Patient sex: M
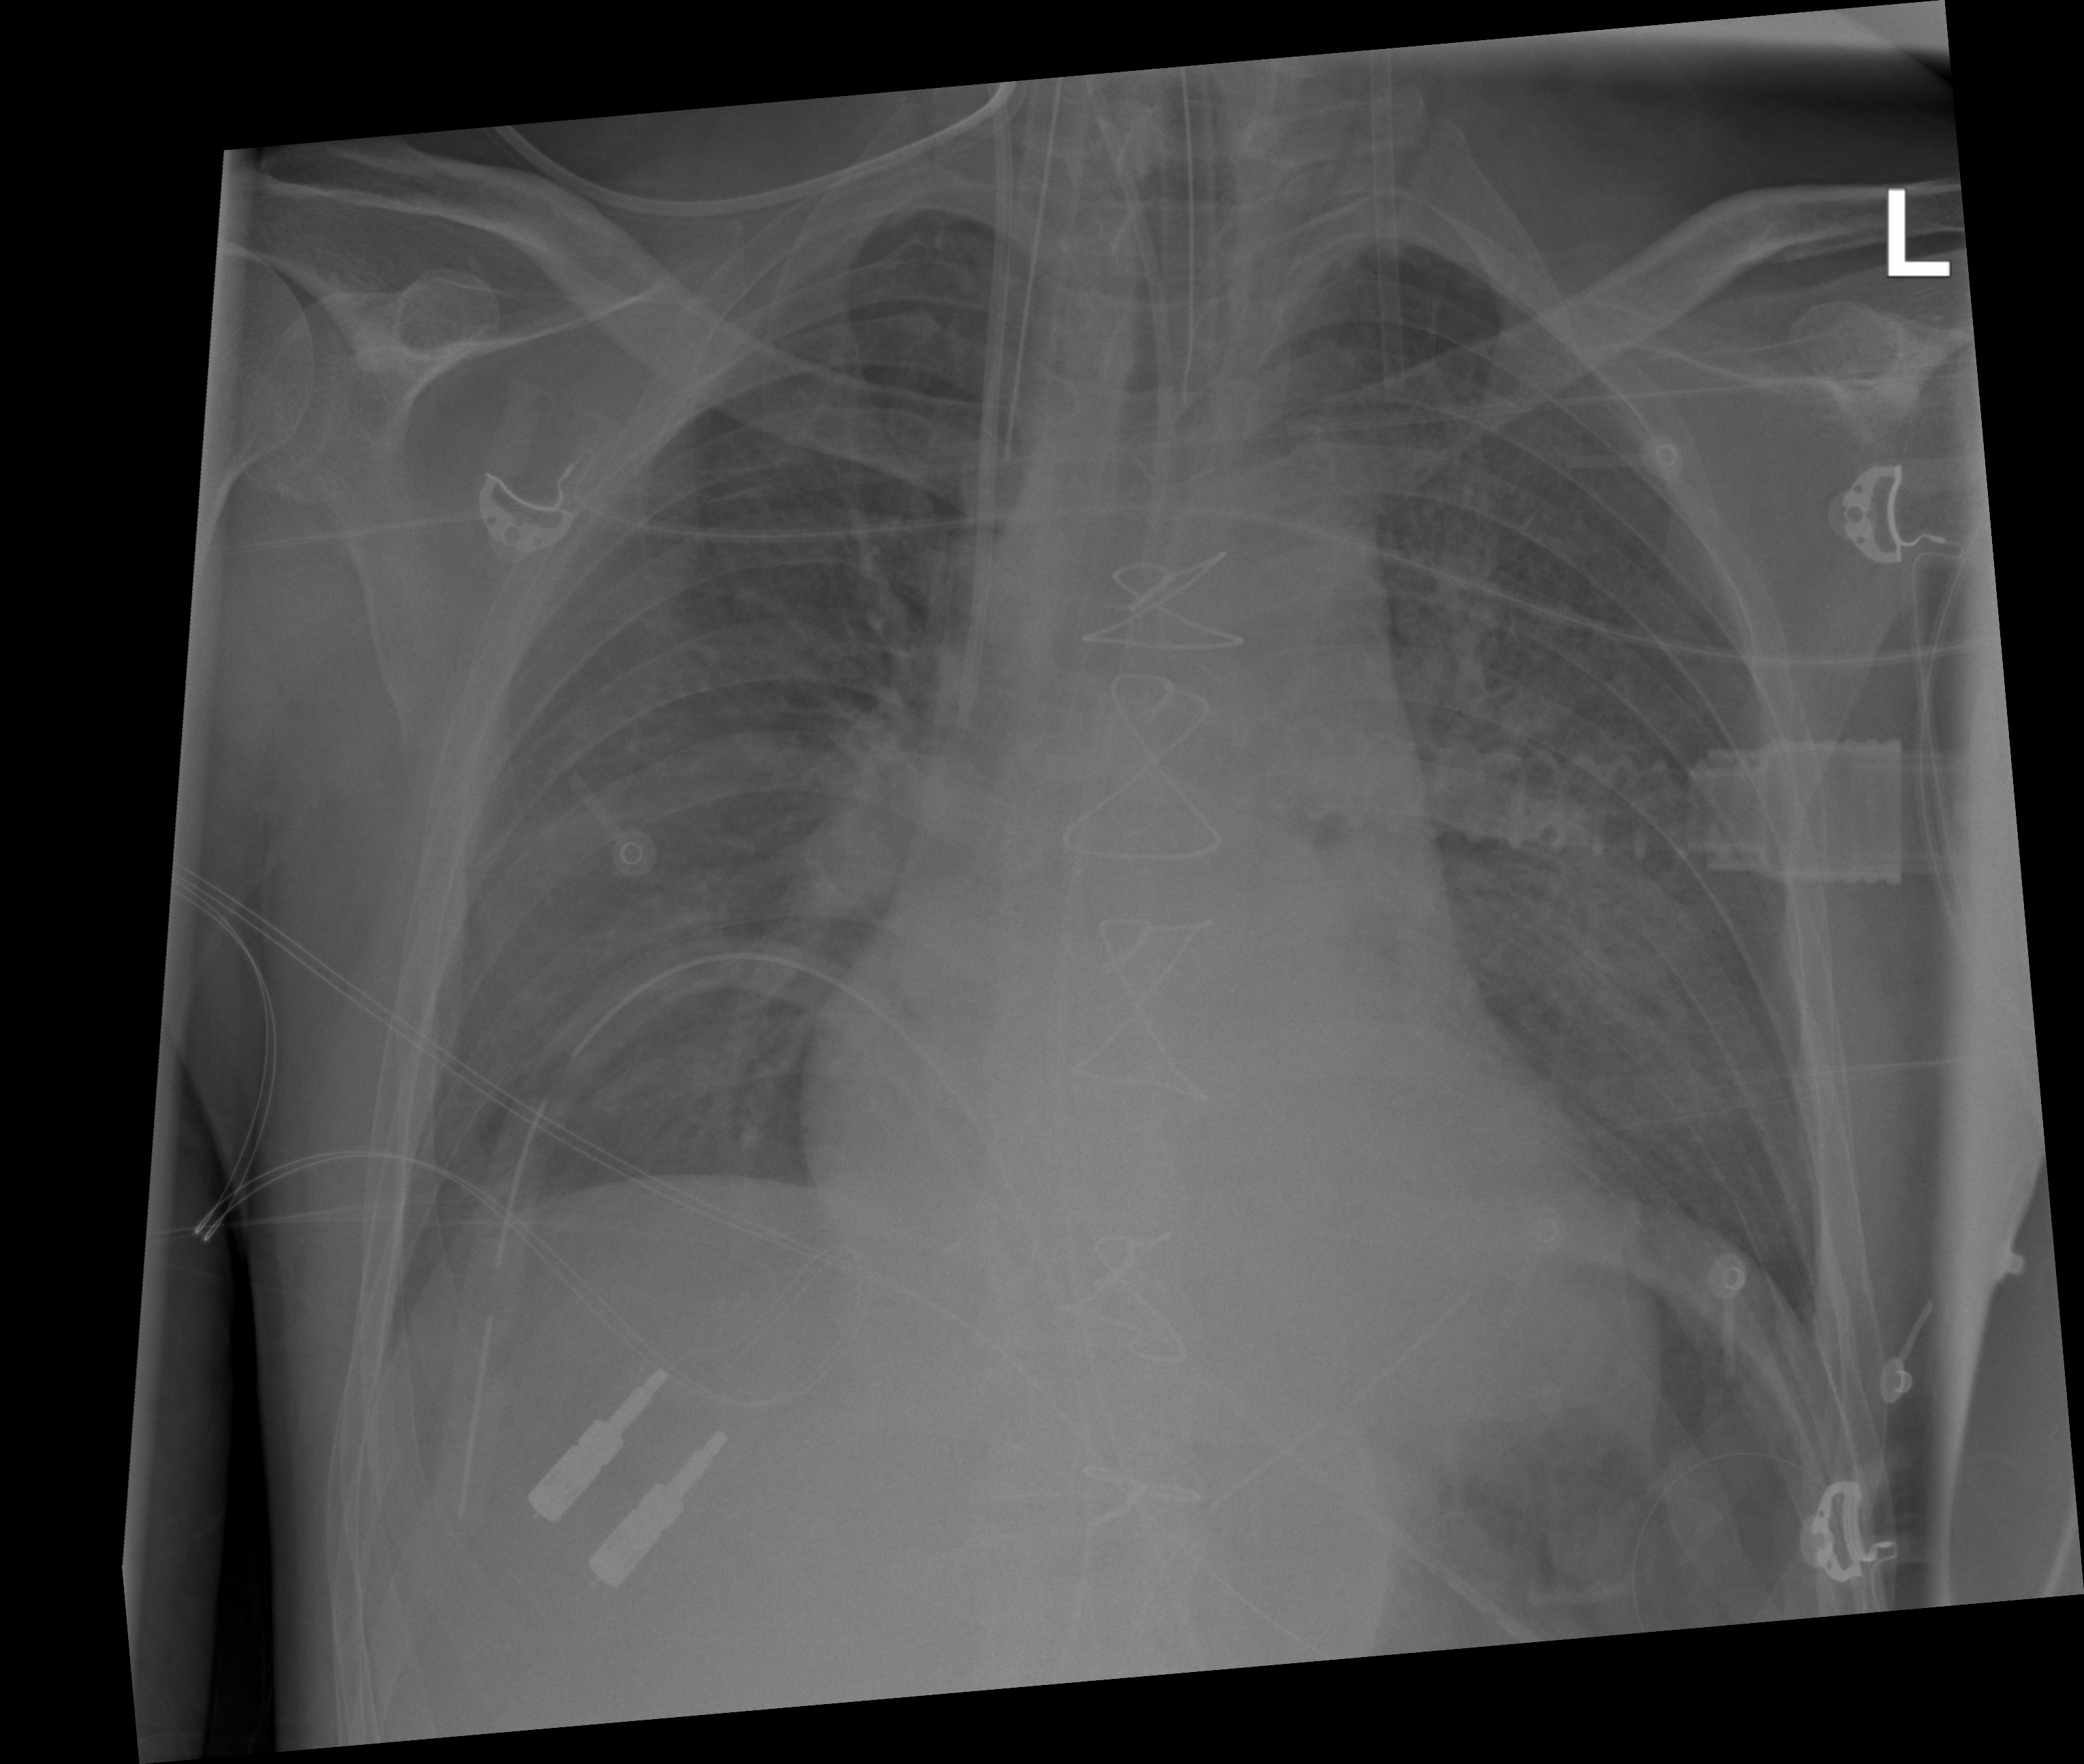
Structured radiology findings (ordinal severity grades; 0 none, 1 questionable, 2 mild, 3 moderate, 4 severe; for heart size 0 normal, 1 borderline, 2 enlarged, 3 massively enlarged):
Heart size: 2
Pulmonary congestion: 2
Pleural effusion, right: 0
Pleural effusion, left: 0
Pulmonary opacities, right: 0
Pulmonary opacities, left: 2
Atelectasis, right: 2
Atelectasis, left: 2